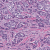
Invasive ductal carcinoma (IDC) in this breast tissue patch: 1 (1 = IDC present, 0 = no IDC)